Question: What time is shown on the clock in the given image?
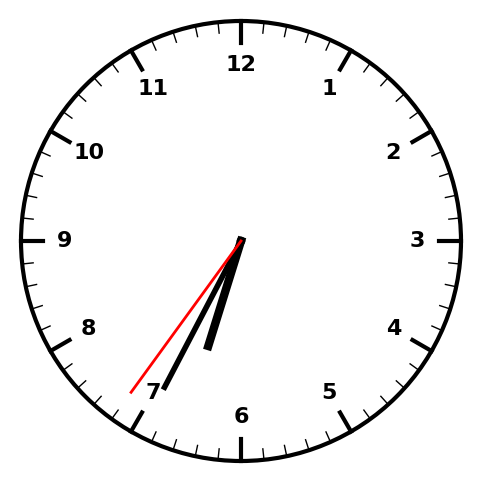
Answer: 06:34:36